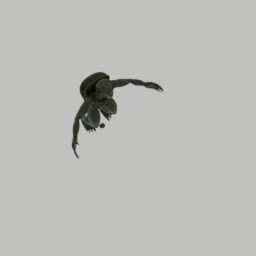
Label: animals